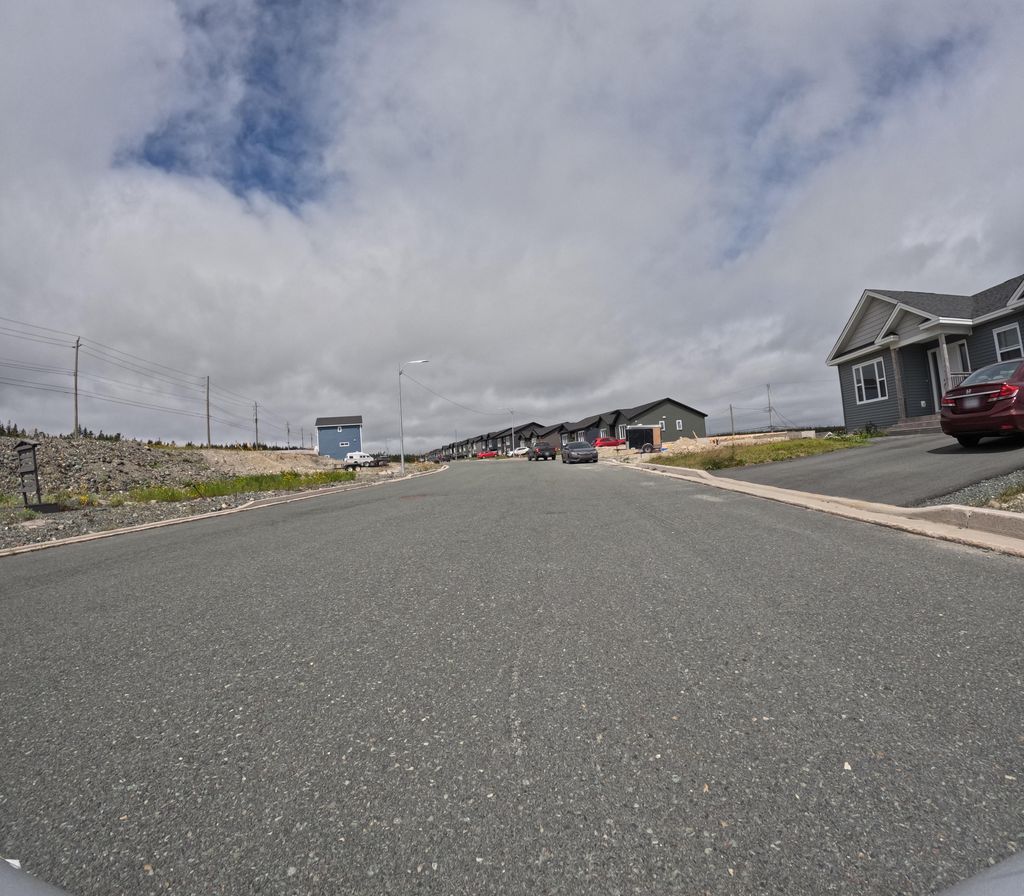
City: st_johns